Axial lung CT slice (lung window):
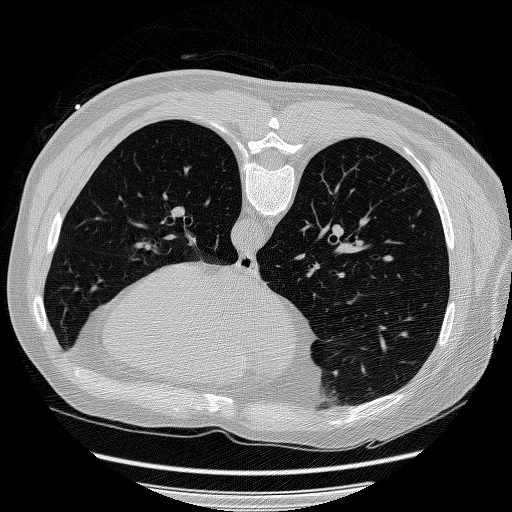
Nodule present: no